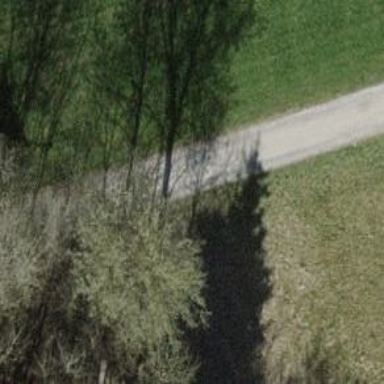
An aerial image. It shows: Gravel track with grade2 tracktype.